Question: I am working on an overlay for 'MKMapView' using 'MKOverlay' and 'MKOverlayView'. To start things I just want to divide the world into tiles depending on the current zoom level. So when I am zoomed out I just want to have 1 big tile, next zoom level 4 tiles, then 9 etc. This is working. Now to my problem:
On zoomLevel 3, the tiles start to have gaps between them. This does not happen on zoom level 2 with only 4 Tiles, but in every following zoom level.
'''
_ _ _
|1 2 3|
|4 5 6| <-- Tiles
|7_8_9|
'''
The two images show tiles 1,2,4,5 and 5,6,8,9 respectively.

As you can see the gap increases after each tile. Now to my code:
'''
- (void)drawMapRect:(MKMapRect)mapRect zoomScale:(MKZoomScale)zoomScale inContext:(CGContextRef)context
{
NSUInteger zoomLevel = [self zoomLevelForZoomScale:zoomScale];
HeatMap *heatMap = (HeatMap *)self.overlay;
HeatMapTileManager *tileManager = [heatMap getHeatMapTileManagerForZoomLevel:zoomLevel];
MKMapRect mapTile = [tileManager getRectForMapPoint:mapRect.origin atZoomLevel:zoomLevel];
CGContextSetAlpha(context, 0.5);
CGColorSpaceRef rgb = CGColorSpaceCreateDeviceRGB();
CGColorRef color = CGColorCreate(rgb, (CGFloat[]){ .745, .941, .467, 1 });
CGContextSetFillColorWithColor(context, color);
CGRect mapTileCGRect = [self rectForMapRect:mapTile];
CGContextFillRect(context, mapTileCGRect);
}
'''
'''
- (MKMapRect) getRectForMapPoint:(MKMapPoint)mapPoint
atZoomLevel:(NSInteger)level
{
double stepSize = MKMapSizeWorld.width / (double)level;
double rectIDx = floor(mapPoint.x / stepSize);
double rectIDy = floor(mapPoint.y / stepSize);
MKMapRect mapRect = MKMapRectMake(stepSize * rectIDx,
stepSize * rectIDy,
stepSize,
stepSize);
NSLog(@"X: %f, Width: %f", mapRect.origin.x, stepSize);
NSLog(@"Y: %f, Height: %f", mapRect.origin.y, stepSize);
return mapRect;
}
'''
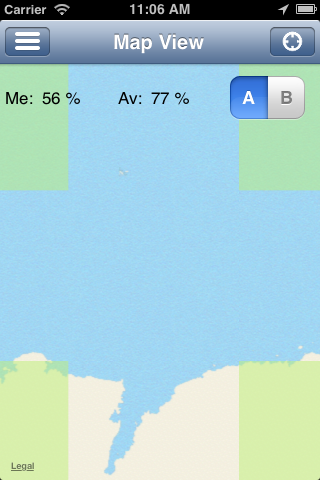
Answer: The common way of tiling is to divide each tile into 4. So the top level has 1 tile. Cut that into 4 and you have you next layer. Cut each of those into 4 and you have your next layer, etc etc. That way a tile on any layer can work out the boundaries of the tiles above or below it very easily and if the data for a layer isn't ready yet it can use a section of the tile above, or join the four tiles below and use that instead.